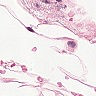
Metastatic tissue present: no